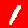
Digit: 1